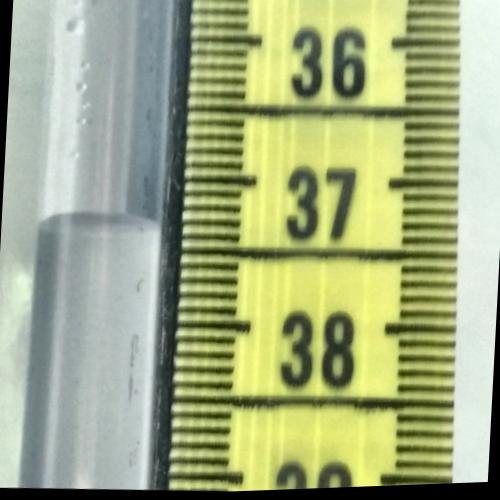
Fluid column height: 37.3 cm